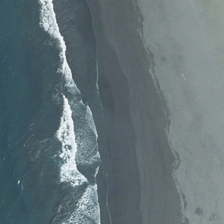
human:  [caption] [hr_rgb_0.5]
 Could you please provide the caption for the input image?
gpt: gray yellow beach is near a piece of green ocean with white waves .

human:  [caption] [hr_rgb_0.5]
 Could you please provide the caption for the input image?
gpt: the sea is blue and the spray is white .

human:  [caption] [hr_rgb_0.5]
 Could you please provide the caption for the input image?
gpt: the beach and the roaring waves of the sea .

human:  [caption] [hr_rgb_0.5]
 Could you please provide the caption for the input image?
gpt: gray yellow beach is near a piece of green ocean with white waves .

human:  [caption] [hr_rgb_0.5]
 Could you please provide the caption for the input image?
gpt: the beach and the roaring waves of the sea .